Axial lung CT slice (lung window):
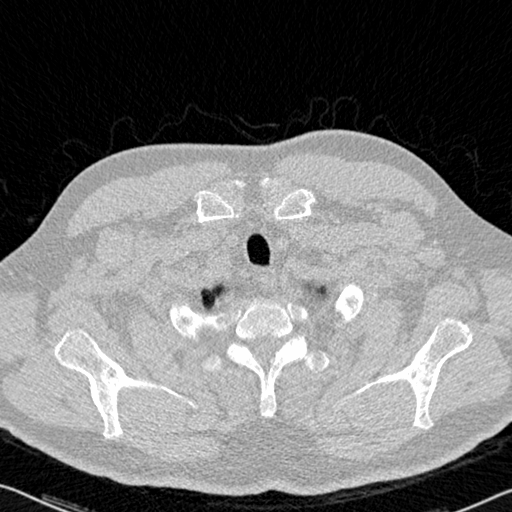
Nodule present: no